Question: I'm trying to implement AES cryptography using the AES machine instructions (basing it on Intel's <URL> returns an incorrect result.
In their paper they have an example:

So with input:
'''
48 69 28 53 68 61 79 29 5B 47 75 65 72 6F 6E 5D
'''
I get the following using '_mm_aesimc_si128()':
'''
2D BF F9 31 99 CD 3A 37 B7 C7 81 FD 7D E0 3D 8E
'''
It should have returned:
'''
62 7A 6F 66 44 B1 09 C8 2B 18 33 0A 81 C3 B3 E5
'''
Not the same result.
If you want to reproduce it, I tested it with the code below (remember the arguments '-maes -msse4' when compiling):
'''
#include <wmmintrin.h>
#include <iostream>
using namespace std;
void print_m128i(__m128i data) {
unsigned char *ptr = (unsigned char*) &data;
for (int i = 0; i < 16; i++) {
int val = (int) ptr[i];
if (val < 0xF) {
cout << "0";
}
cout << uppercase << hex << val << " ";
}
cout << endl;
}
int main() {
unsigned char *data = (unsigned char*)
"Hi(Shay)[Gueron]";
__m128i num = _mm_loadu_si128((__m128i*) data);
__m128i num2 = _mm_aesimc_si128(num);
print_m128i(num2);
return 0;
}
'''
The example in Intel's white paper was wrong. As Hans suggested, my chip is little-endian so byte-swapping is necessary - to and fro.
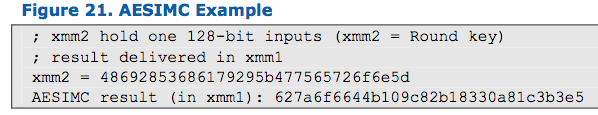
Answer: The bytes are backwards. You want 0x5d to be the least significant byte, it has to come first. This is a little-endian chip. In VS, use Debug + Windows + Registers, right-click + tick SSE to see the register values.